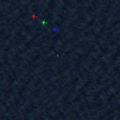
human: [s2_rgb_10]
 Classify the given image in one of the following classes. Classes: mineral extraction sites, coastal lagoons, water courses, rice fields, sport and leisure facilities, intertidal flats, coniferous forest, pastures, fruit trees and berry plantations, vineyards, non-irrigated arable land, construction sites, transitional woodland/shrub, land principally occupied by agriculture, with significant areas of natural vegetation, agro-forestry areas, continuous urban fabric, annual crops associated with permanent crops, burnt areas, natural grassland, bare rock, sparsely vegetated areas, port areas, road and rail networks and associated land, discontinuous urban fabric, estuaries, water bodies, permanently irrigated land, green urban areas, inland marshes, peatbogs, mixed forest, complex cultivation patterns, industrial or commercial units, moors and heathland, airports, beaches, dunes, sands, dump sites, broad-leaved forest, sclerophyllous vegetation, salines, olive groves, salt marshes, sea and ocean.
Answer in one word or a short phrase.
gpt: sea and ocean